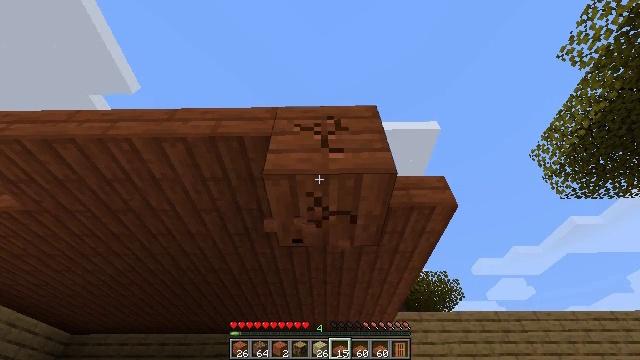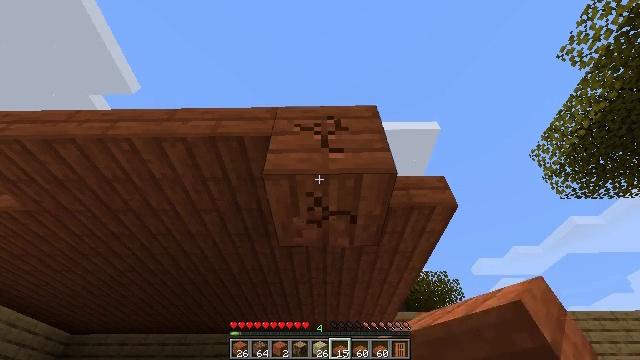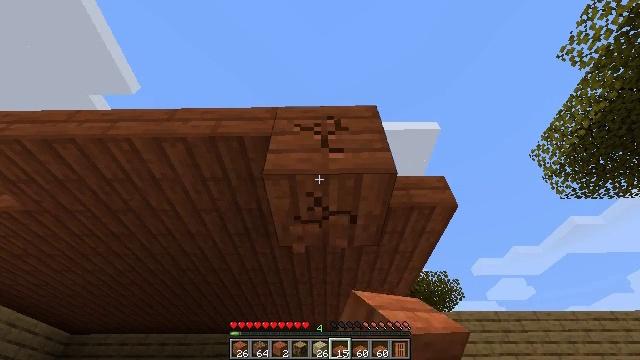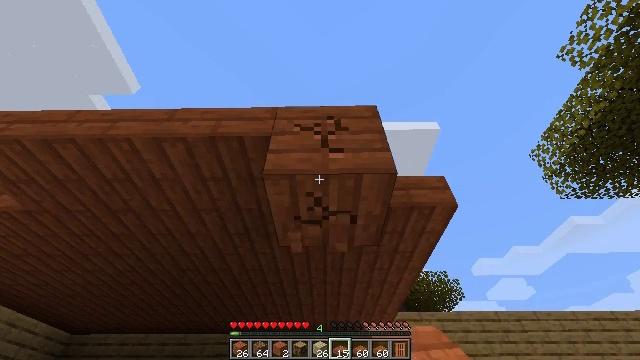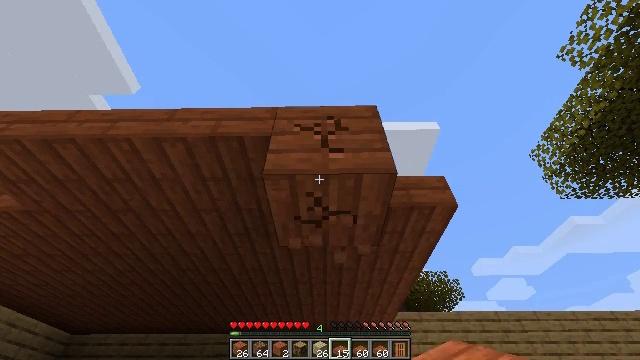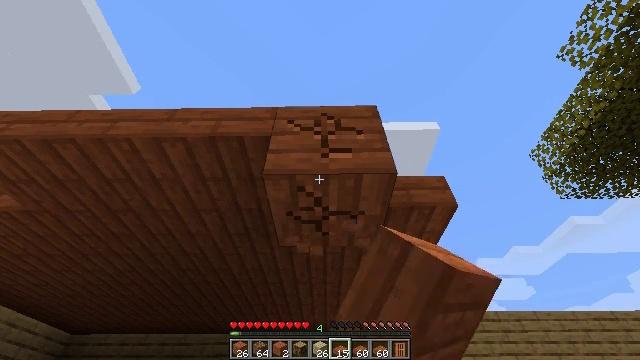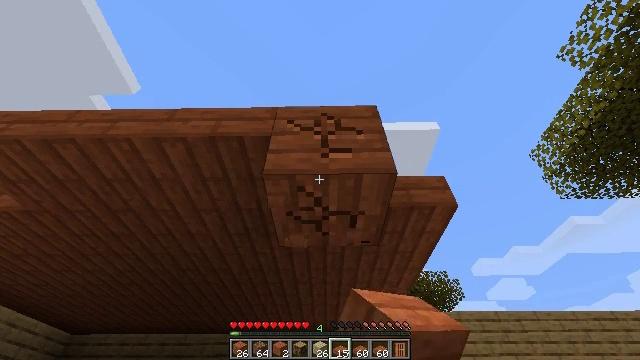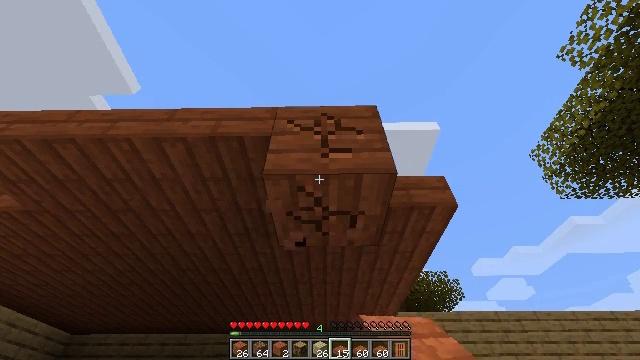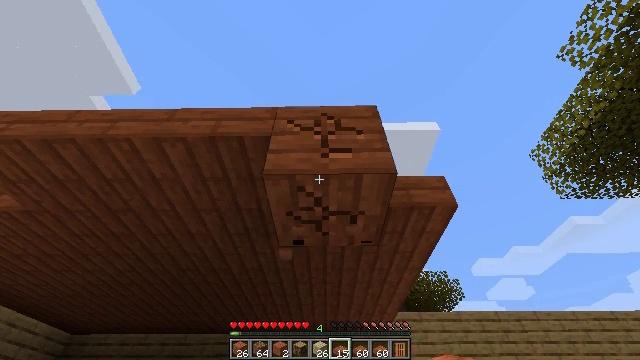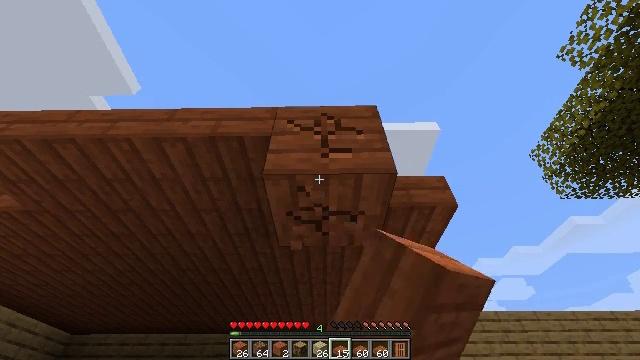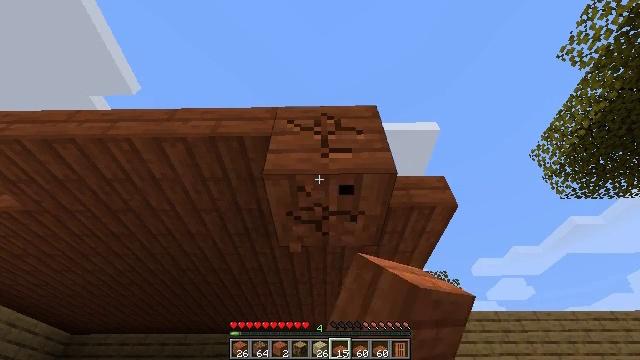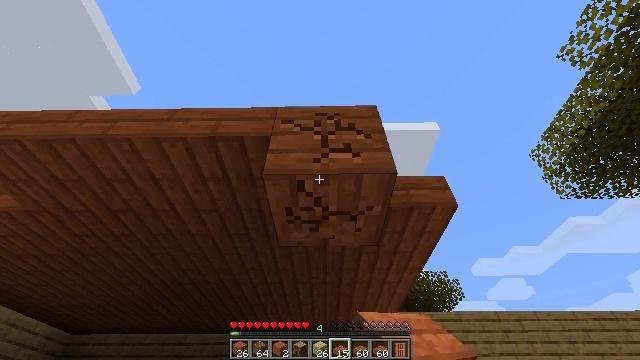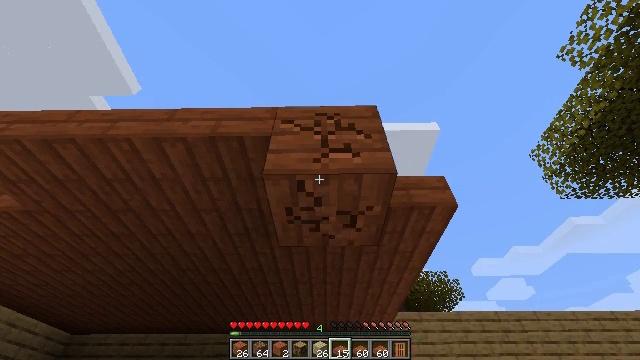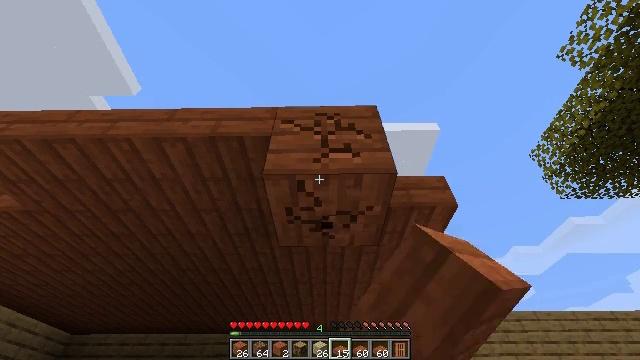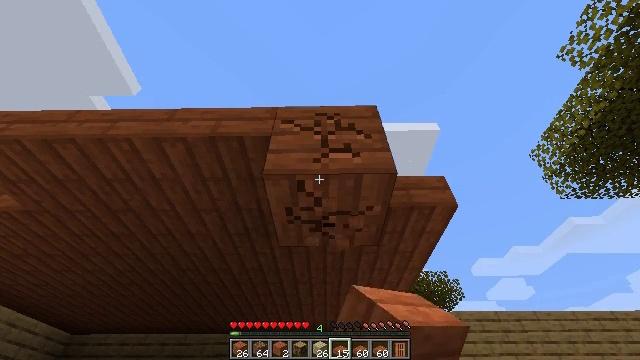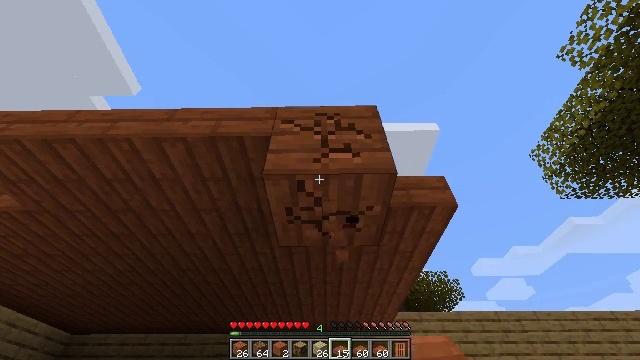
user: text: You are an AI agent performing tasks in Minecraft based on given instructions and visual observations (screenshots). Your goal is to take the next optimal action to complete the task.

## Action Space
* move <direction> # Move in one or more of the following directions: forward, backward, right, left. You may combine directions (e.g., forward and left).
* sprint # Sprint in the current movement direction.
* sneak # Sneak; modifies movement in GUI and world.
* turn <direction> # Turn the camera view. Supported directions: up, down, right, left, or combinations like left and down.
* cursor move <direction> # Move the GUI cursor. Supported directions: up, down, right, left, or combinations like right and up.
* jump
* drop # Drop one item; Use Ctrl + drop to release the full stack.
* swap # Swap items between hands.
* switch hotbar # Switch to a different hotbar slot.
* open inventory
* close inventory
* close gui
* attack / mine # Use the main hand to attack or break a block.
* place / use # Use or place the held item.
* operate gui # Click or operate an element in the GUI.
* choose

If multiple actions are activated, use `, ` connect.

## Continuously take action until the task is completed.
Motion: motion action
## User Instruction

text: Gather the acacia slab.
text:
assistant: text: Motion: attack / mine
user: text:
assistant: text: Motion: attack / mine
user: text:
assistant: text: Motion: attack / mine
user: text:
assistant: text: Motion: attack / mine
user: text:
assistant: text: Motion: attack / mine
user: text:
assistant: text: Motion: attack / mine
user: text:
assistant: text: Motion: attack / mine
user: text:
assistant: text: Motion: attack / mine
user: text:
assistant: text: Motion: attack / mine
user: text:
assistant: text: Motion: attack / mine
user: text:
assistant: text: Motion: attack / mine
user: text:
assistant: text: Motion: attack / mine
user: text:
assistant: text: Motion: attack / mine
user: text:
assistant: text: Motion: attack / mine
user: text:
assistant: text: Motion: attack / mine
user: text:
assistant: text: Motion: attack / mine
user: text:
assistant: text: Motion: attack / mine
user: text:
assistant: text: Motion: attack / mine
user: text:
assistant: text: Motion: attack / mine
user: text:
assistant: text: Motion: attack / mine
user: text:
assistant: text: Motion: attack / mine
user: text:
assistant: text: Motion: attack / mine
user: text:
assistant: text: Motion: attack / mine
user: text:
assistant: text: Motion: attack / mine
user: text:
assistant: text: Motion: attack / mine
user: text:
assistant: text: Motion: attack / mine
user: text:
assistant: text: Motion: attack / mine
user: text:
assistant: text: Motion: attack / mine
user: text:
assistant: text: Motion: attack / mine
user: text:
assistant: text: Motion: attack / mine